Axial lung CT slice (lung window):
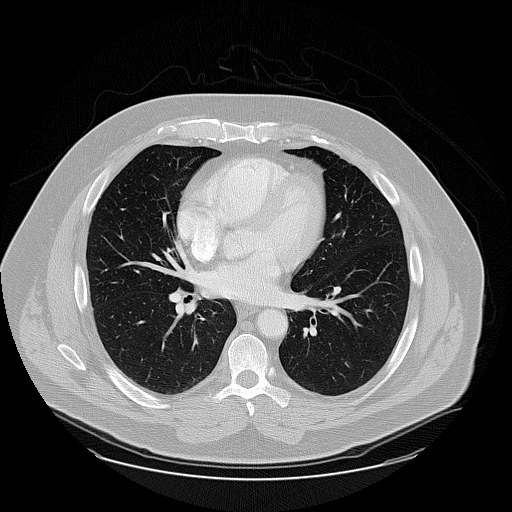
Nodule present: no